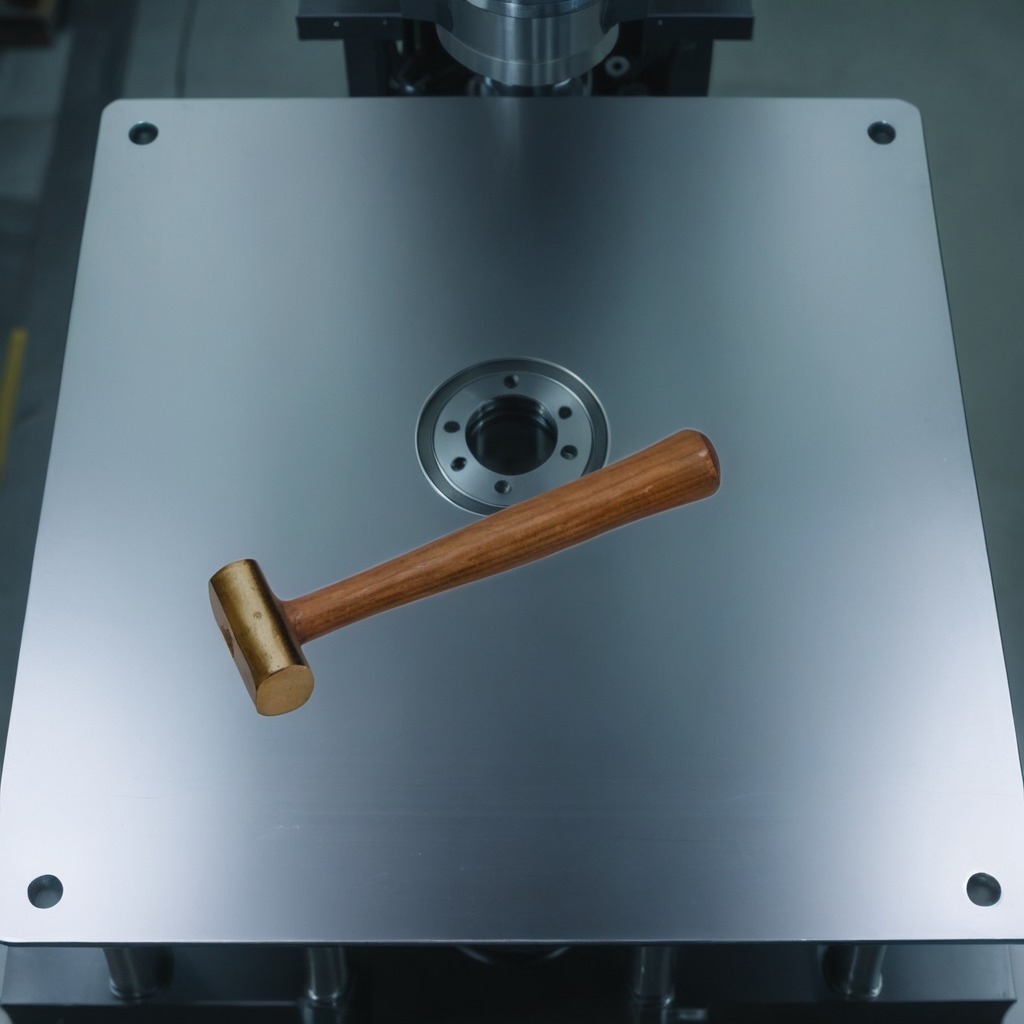
A hammer is lying on the metal table in a machine shop under fluorescent lights.